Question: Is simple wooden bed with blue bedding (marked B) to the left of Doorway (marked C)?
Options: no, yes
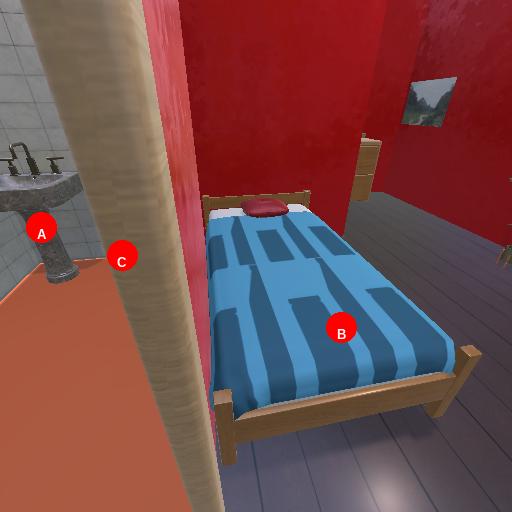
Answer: no